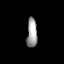
Tissue: prostate
Cell type: Endothelial cells
Senescence score: 0.7084
Nuclear area (px): 299
Mean DAPI intensity: 157.344